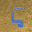
Label: 5